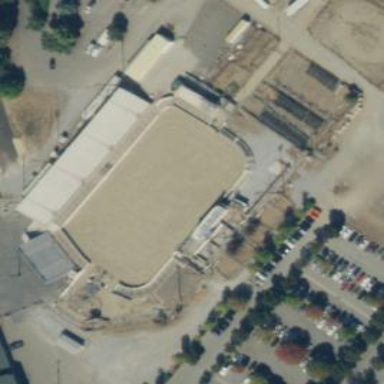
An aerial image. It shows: Stadium used for equestrian sports.